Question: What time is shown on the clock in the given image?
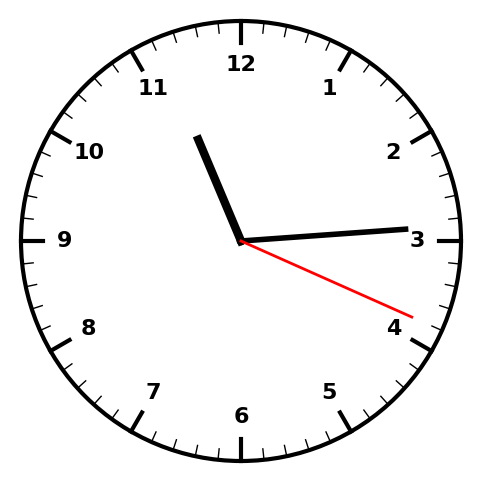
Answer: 11:14:19